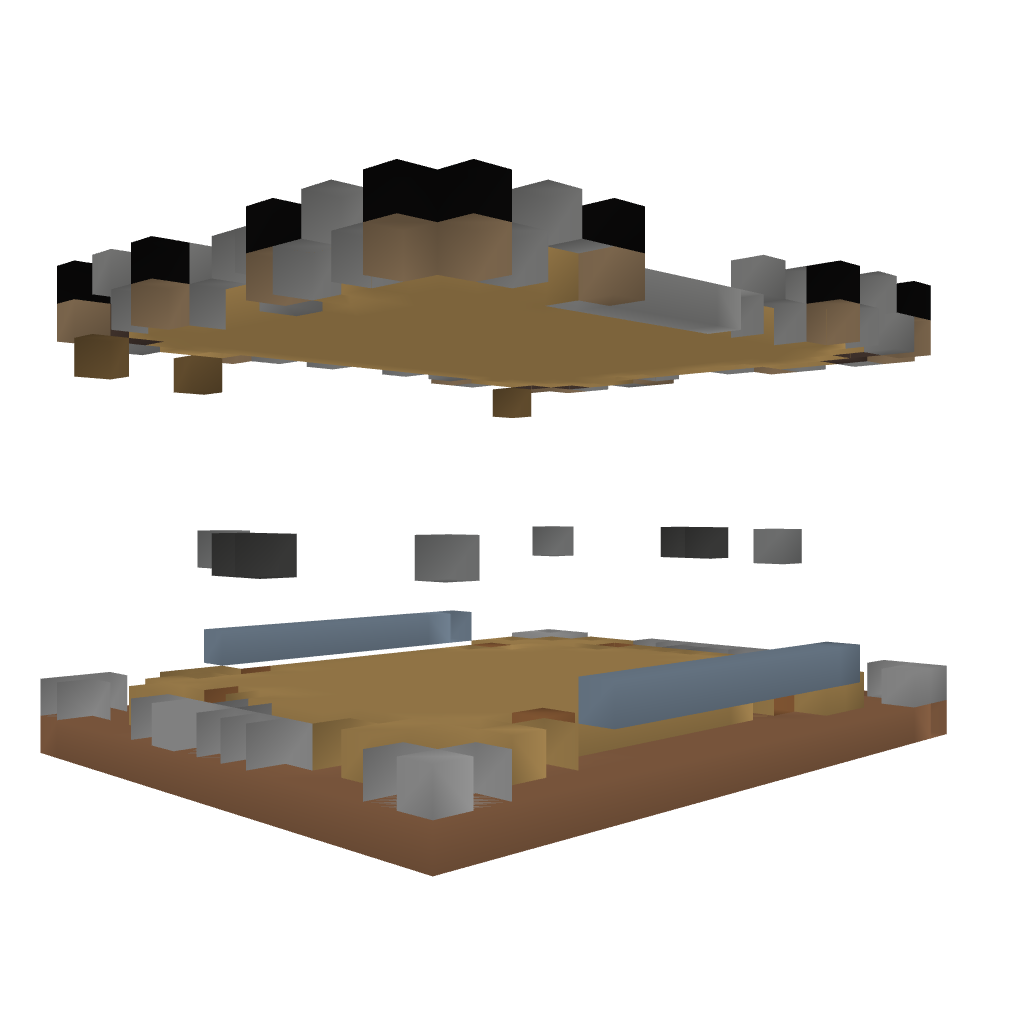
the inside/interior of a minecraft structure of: Gatehouse